Question: Is there a way to remove all column mappings in a SSIS data flow task in one step? In the example below, if I wanted to remove all the mappings I would have to individually click each arrow (using 'ctrl+click') and then hit the 'delete' button.
This is not ideal if I have a table with >20 columns!
Does anyone have any tips or tricks that could help?
Thanks!

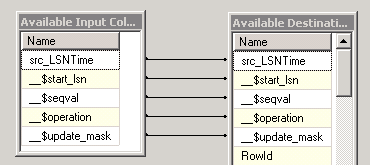
Answer: Right-Click the background and you should have the option to ''Select All Mappings'', Repeat Right-Click ''Delete selected mappings''.